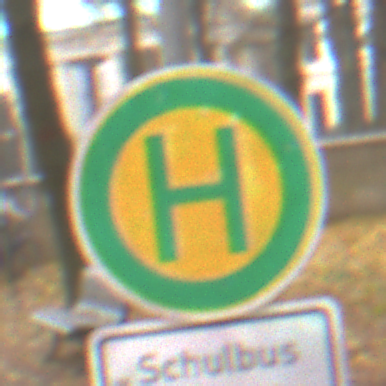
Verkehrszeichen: Haltestelle
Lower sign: ZeitangabenMitBeschraenkungAufWochentage5
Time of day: Midday
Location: Outdoor (Nature)
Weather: Overcast
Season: NotSpecified
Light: Natural